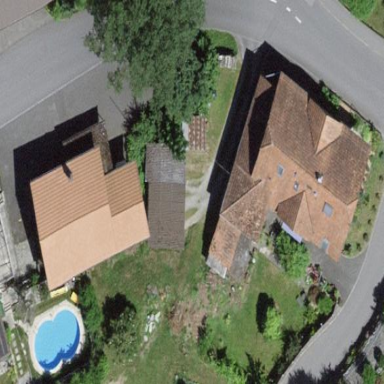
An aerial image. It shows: Farm building.